Question: I need an effect like this

The number will change to "*" after input a number or 1s later, and I also could get the password after change.
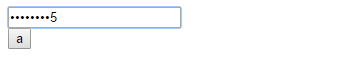
Answer: Here is a sample example of handling the keyUp event
<URL>